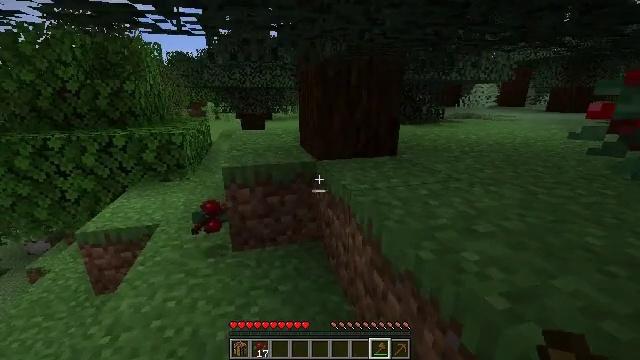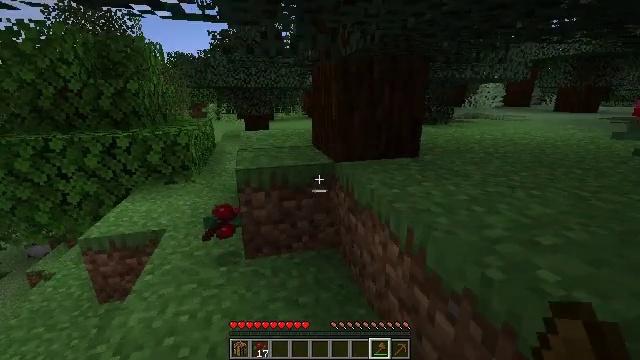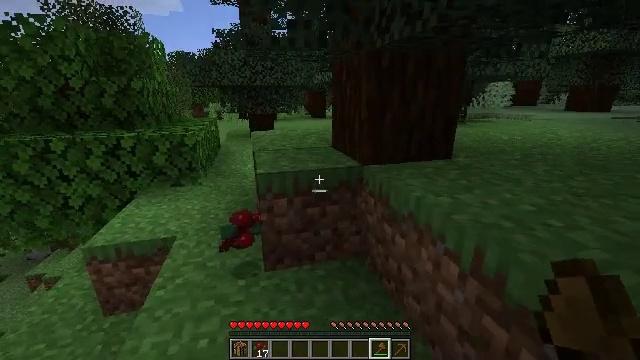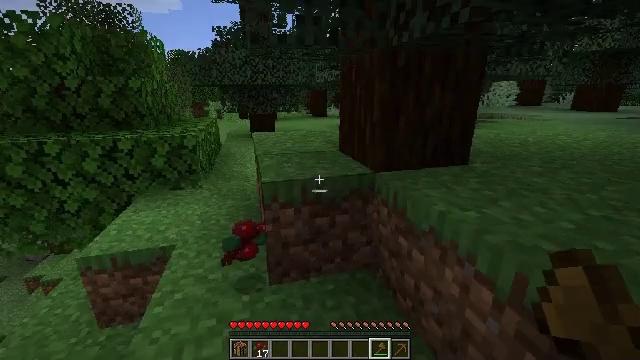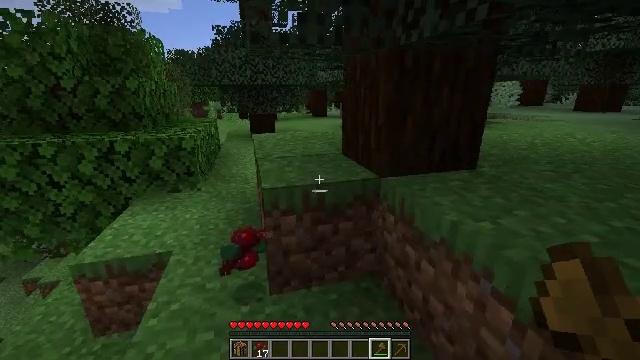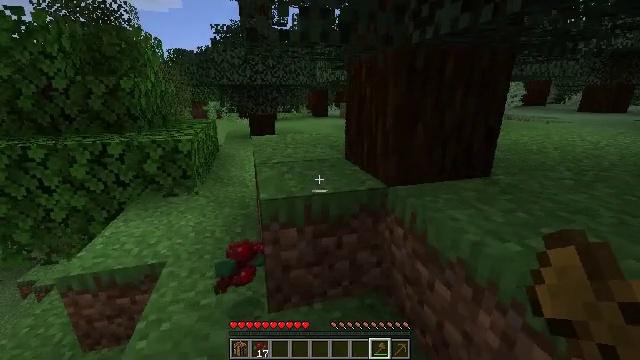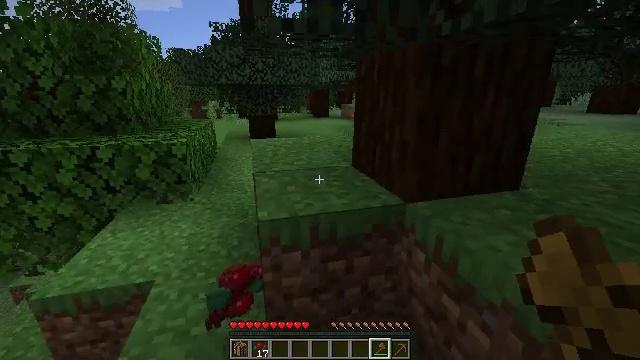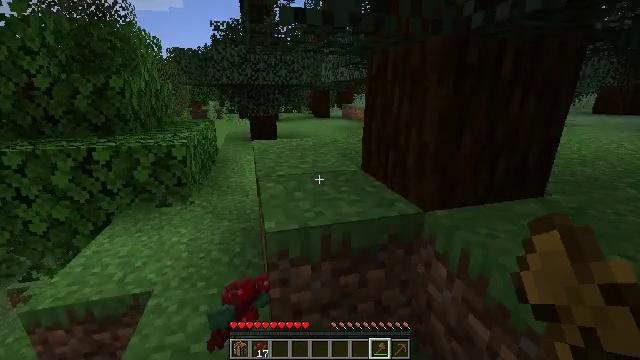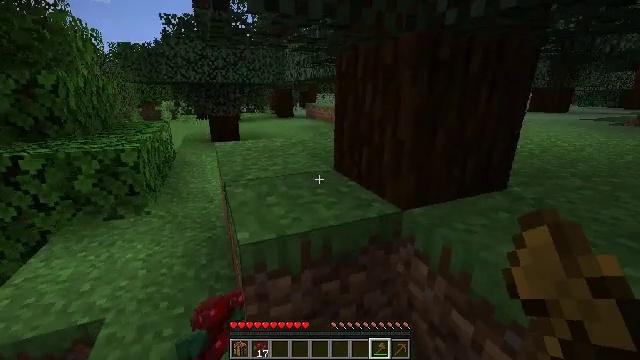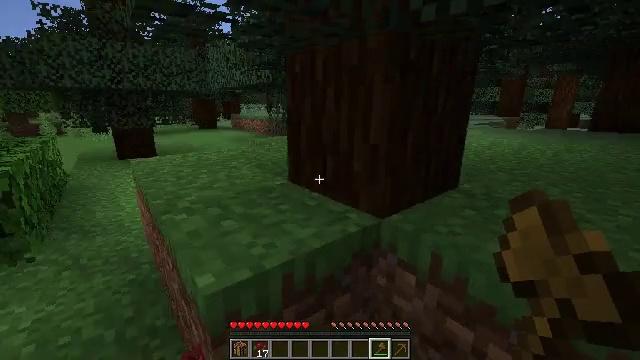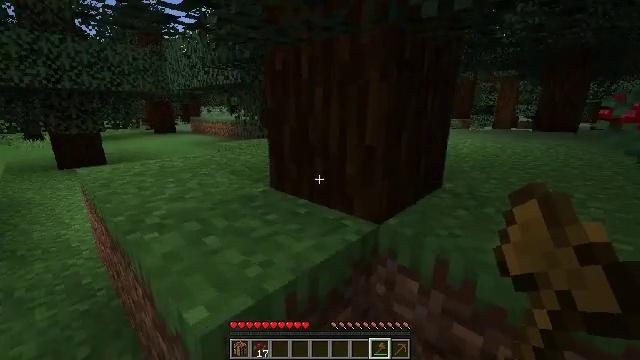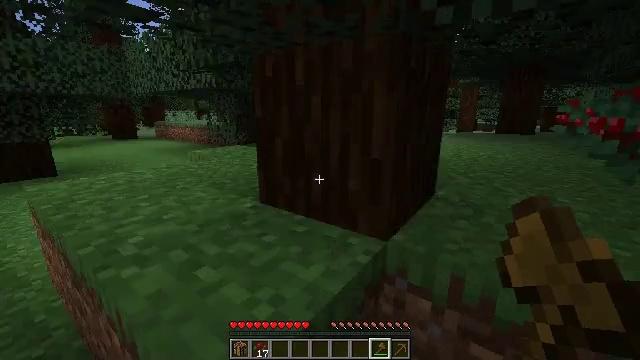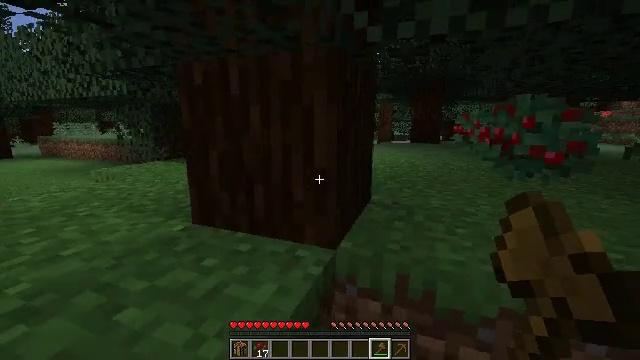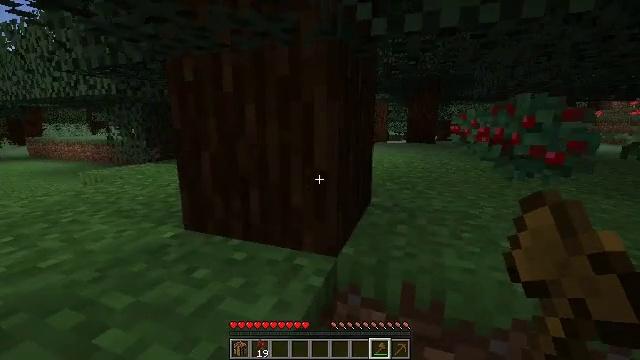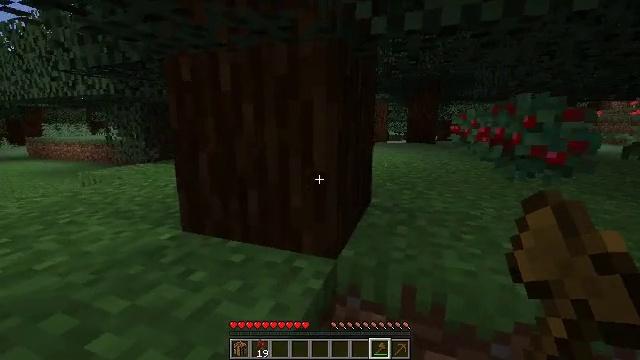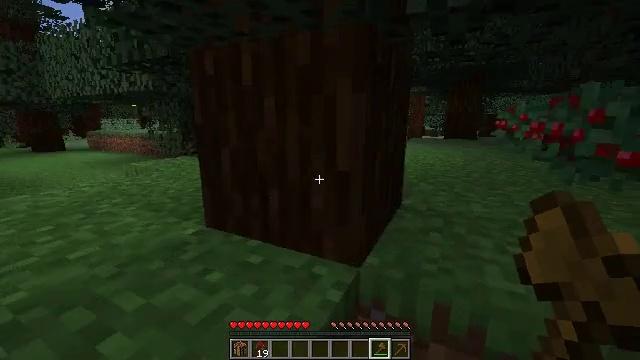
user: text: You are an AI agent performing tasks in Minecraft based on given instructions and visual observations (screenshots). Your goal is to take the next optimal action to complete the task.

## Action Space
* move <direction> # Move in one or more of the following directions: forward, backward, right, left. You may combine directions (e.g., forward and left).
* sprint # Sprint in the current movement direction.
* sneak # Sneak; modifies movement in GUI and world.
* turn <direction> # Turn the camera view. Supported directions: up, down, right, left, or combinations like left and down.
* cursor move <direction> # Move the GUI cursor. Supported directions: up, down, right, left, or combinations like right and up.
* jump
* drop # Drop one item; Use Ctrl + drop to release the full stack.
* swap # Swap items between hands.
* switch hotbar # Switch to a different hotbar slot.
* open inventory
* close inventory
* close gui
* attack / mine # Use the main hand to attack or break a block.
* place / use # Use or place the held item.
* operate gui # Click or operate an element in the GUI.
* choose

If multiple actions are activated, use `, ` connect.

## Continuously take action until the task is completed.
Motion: motion action
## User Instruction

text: Gather materials from the sweet berry bush.
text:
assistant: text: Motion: move forward and move left
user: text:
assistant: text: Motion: move forward and move left
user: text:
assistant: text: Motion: move forward
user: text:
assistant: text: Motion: move forward
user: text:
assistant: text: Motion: move forward
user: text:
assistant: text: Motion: move forward and move left
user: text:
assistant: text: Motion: move forward and move left
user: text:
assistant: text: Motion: move forward and move left, turn right
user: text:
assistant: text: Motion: move forward and move left, turn right and up
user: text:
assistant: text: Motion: move forward and move left, turn right
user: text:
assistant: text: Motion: move forward and move left, turn right
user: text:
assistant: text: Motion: move forward and move left, turn right and up
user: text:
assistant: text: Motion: move forward and move left, turn right
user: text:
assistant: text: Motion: move forward and move left
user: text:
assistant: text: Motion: move forward and move left, turn left and down
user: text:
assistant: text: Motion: move forward, turn left and down
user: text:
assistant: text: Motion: move forward, turn left
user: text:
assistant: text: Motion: move forward, jump
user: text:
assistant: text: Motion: move forward, jump
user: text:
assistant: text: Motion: move forward, jump
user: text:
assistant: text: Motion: move forward, jump
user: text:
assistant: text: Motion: move forward, turn right and down, jump
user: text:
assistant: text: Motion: move forward, open inventory
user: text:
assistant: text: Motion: move forward, open inventory
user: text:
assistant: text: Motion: move forward, open inventory
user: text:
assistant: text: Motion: open inventory
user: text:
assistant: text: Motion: no_op
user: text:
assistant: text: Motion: cursor move left and down
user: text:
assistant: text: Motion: cursor move left and down
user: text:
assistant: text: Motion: cursor move down